Question: i am trying to add a scroll screen layout in my app just similar to 'main screen scroll' of any android mobile. How can i Add such a screen in my activity.
Check the image below.

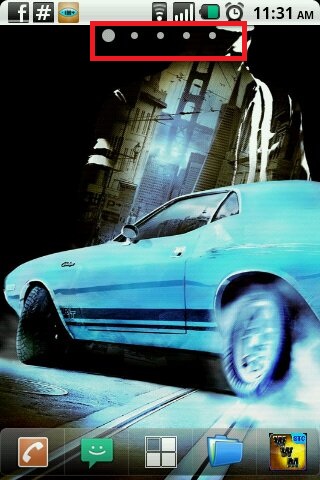
Answer: You can do this by using <URL>. The ViewPager is also included in the Support library, so you can use it on HC< . It works excactly like this.
There are also custom implementations of the ViewPager, which increases its possibillities e.g.: <URL>.